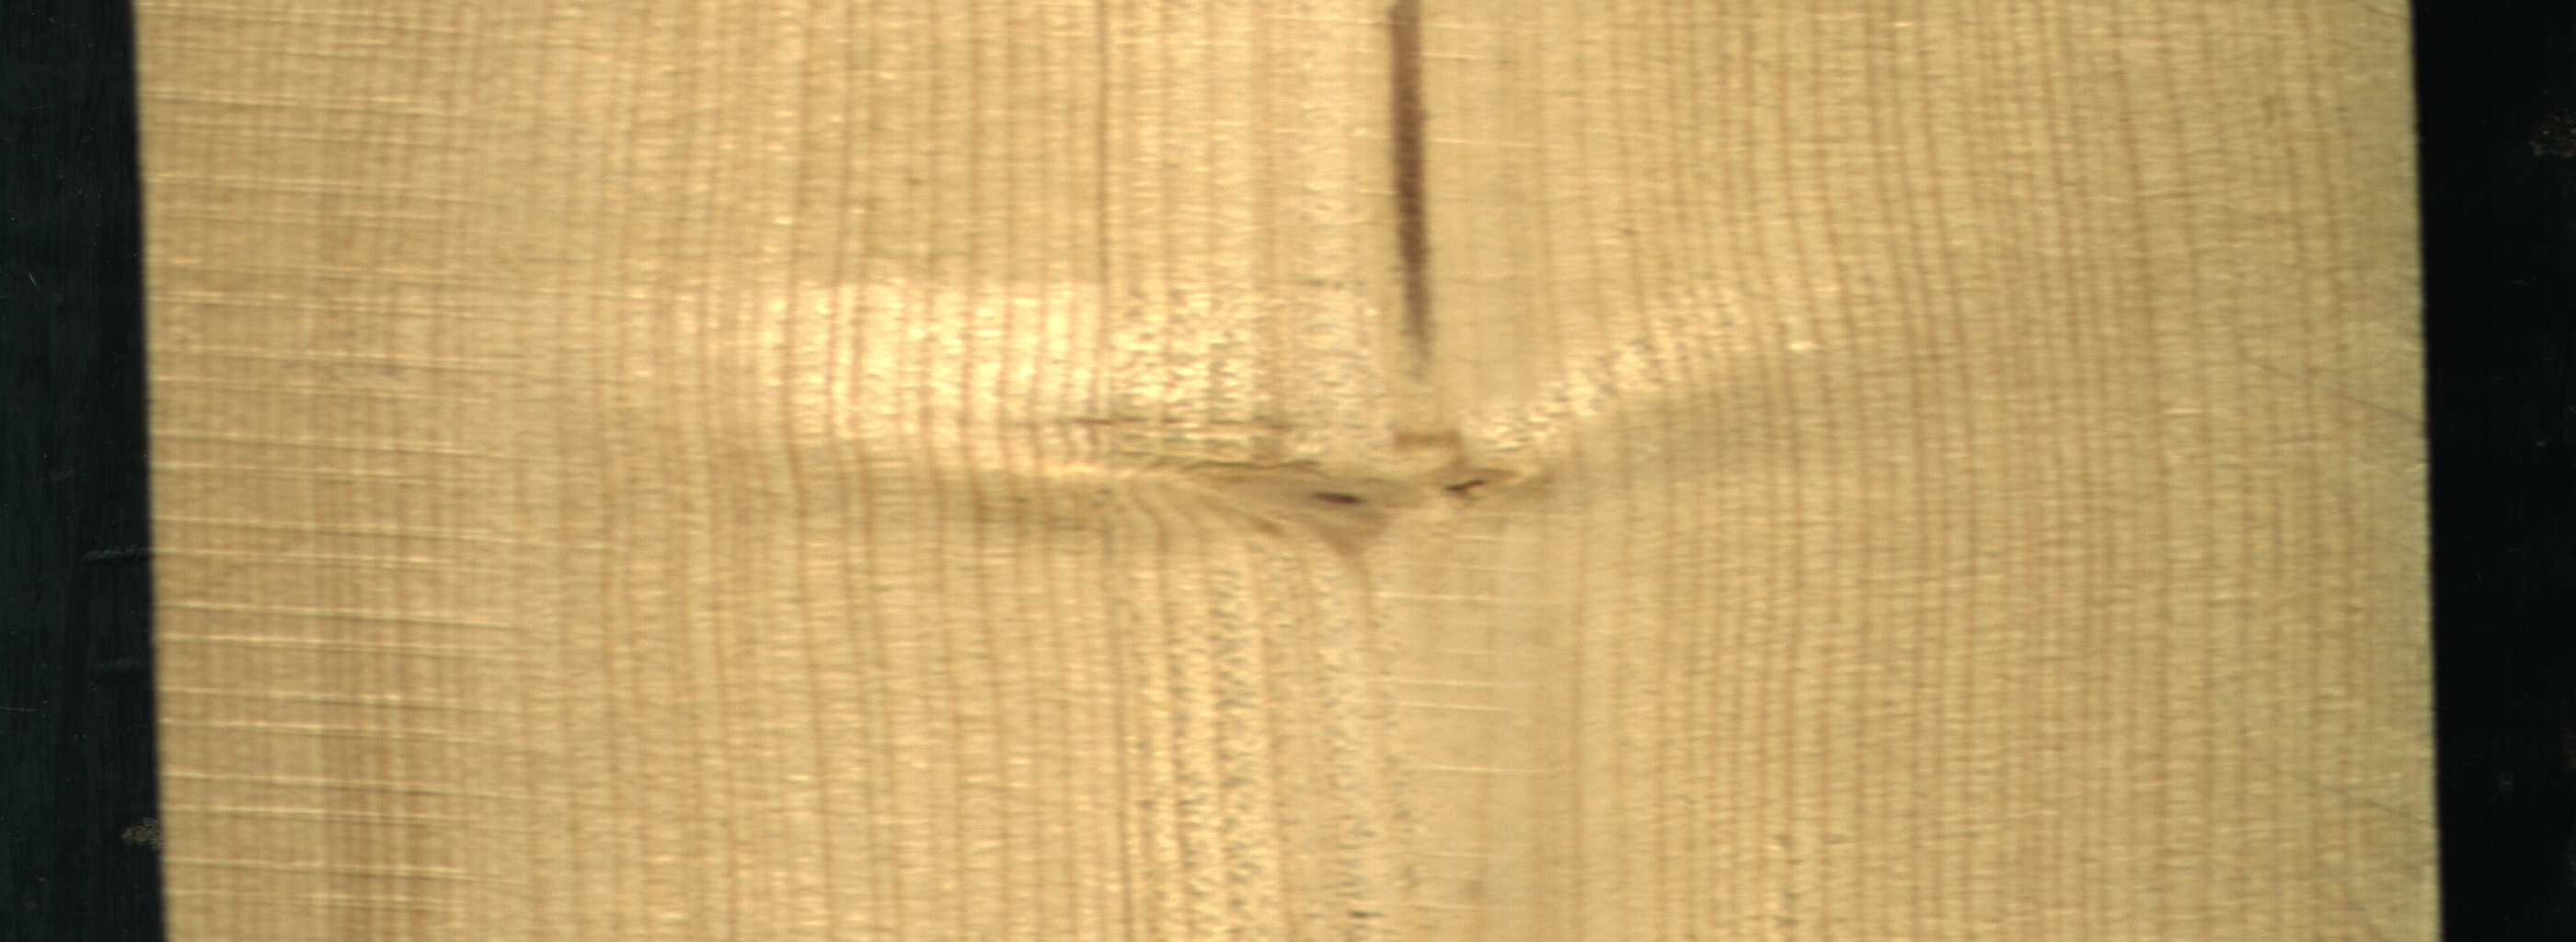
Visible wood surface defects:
Marrow
Live_Knot